Question: I'm trying to use javascript to create a set of elements over and over again once the user enters a text where it would display the text with a button with an image in it to the side of it but I could not find a way to do it efficiently.
The current method I was going to create would require each element to have a id tag to it so that I could call appendChild to join the elements together.
I also need to have a create element be appended into another create element which adds to the issues
This is what I'm trying to achieve in the html code (the div would not be needed to be created as it is in the html code already)
'''
function addToList(input) {
console.log(x);
let task = document.createElement('p');
task.id = x;
task.appendChild(document.createTextNode(input));
document.getElementById('listOfTasks').appendChild(task);
addCheckBox(x);
x++;
}
function addCheckBox(id) {
let checkBox = document.createElement('a');
checkBox.className = 'button is-rounded is-small';
checkBox.id = 'checkBox';
document.getElementById(id).appendChild(checkBox);
let a = document.createElement('span');
a.className = 'icon is-small';
a.id = 'apple';
document.getElementById(id).appendChild(a);
let b = document.createElement('i');
b.className = 'fas fa-check';
document.getElementById(id).appendChild(b);
}
'''
'''
<link rel="stylesheet" href="https://cdnjs.cloudflare.com/ajax/libs/bulma/0.7.5/css/bulma.min.css"/>
<script defer src="https://use.fontawesome.com/releases/v5.3.1/js/all.js"></script>
<div class="container">
<div id="listOfTasks"></div>
</div>
<section class="section">
<div class="container">
<div class="field box form-popup" id="addTask">
<div class="control">
<div class="field is-grouped">
<label class="label"><b>Task to add</b></label>
</div>
<input
type="text"
class="input"
placeholder="Enter Task"
id="task"
required
/>
</div>
<button
type="button submit"
class="button is-success"
id="submit"
onclick="closeForm()"
>
Add
</button>
</div>
</div>
</section>
'''
The current output is shown as

Would be grateful if anyone knows a better method to do this
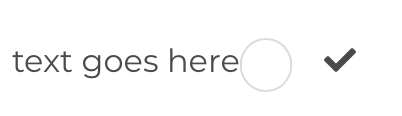
Answer: Make a function that reduces boilerplate code when creating element
'''
function create(name, props, children) {
let elem = document.createElement(name); // create it
const parent = props.parent // we use parent prop elsewhere
let keys = Object.keys(props) // collect keys
keys = keys.filter(function(key) { // remove parent prop from keys
return key !== 'parent'
})
keys.forEach(function(key) { // assign props to element
elem.setAttribute(key, props[key])
})
if (children && children.length) { // add children to element
children.forEach(function(child) {
elem.appendChild(child)
})
}
if (parent) { // attach to parent
document.getElementById(id).appendChild(elem);
}
return elem // return it, to customize further
}
'''
And then
'''
function addCheckBox(id) {
create('a', {
id: 'checkBox', // simple prop
parent: id, // parent prop
class: 'button is-rounded is-small' // simple prop
})
var span = create('span', {
parent: id,
id: 'apple',
class: 'icon is-small'
}, [create('i', { // demo of children
class: 'fa fa-check'
}])
span.setAttribute('data-something', 1) // demo of customizing
}
'''